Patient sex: M
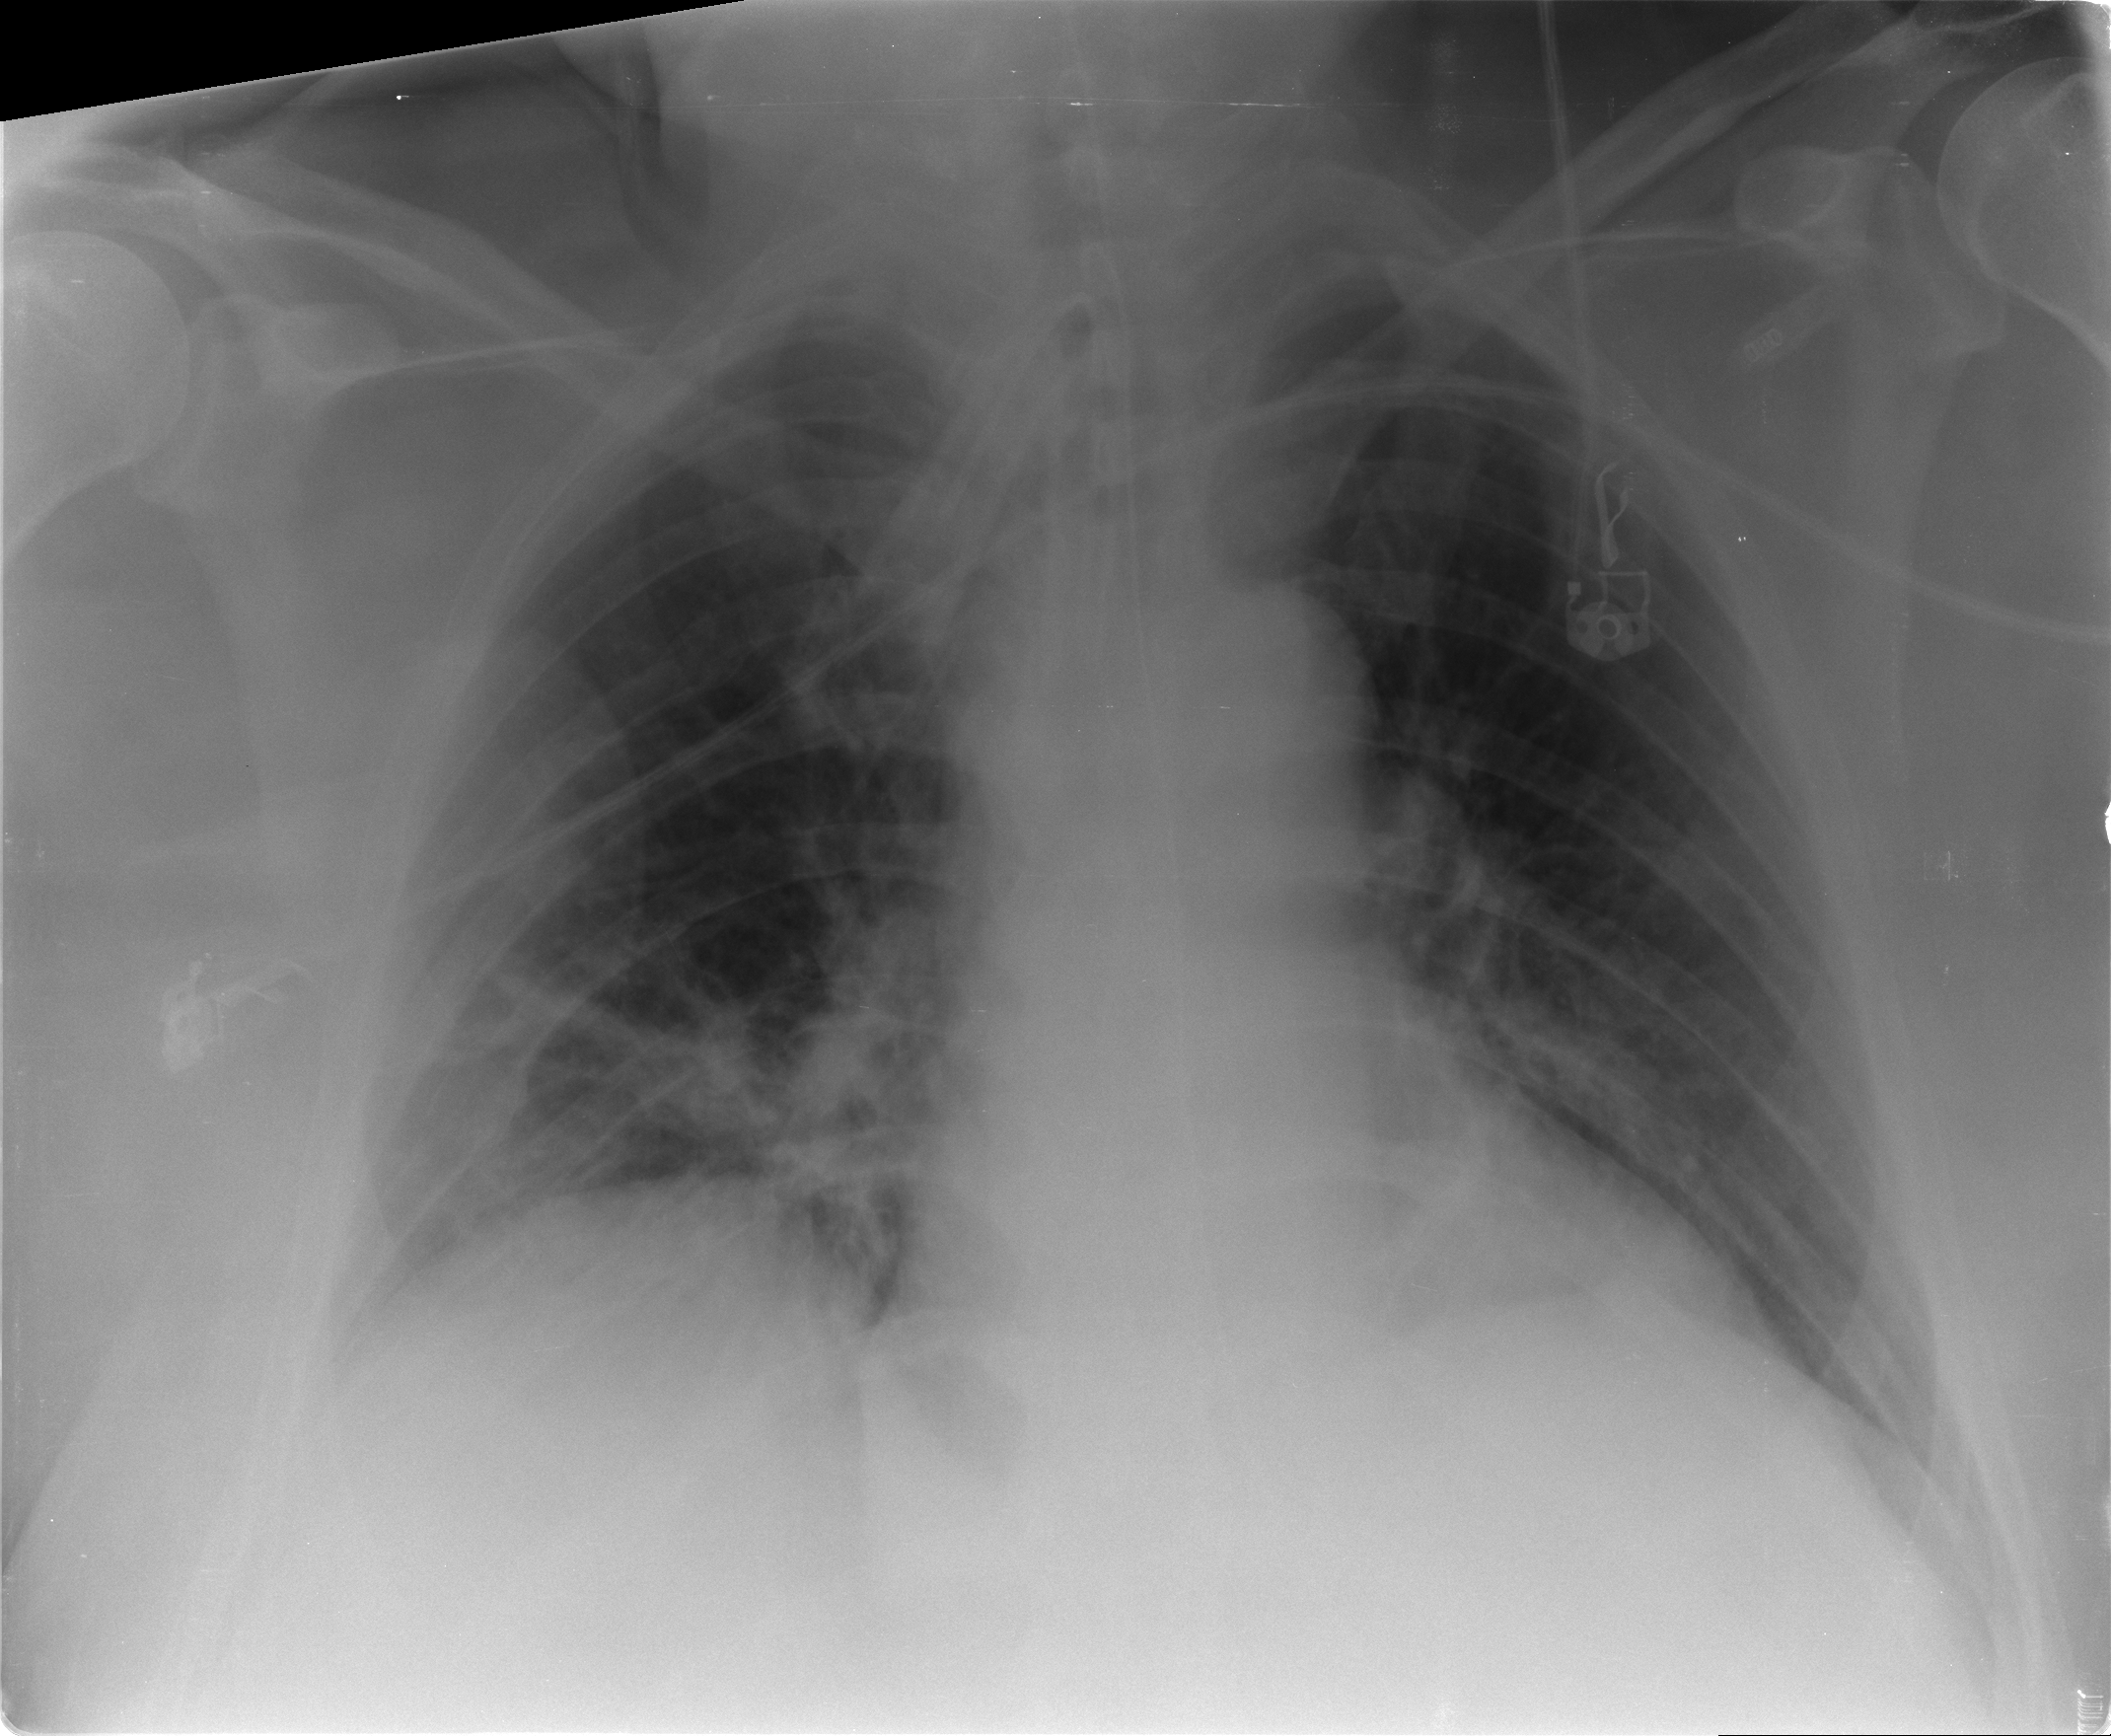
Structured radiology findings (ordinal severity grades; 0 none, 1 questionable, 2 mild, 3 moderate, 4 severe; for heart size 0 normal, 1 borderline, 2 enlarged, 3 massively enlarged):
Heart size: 2
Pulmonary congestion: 0
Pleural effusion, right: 1
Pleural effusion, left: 0
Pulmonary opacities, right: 1
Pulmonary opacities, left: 0
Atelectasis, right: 2
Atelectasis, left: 2